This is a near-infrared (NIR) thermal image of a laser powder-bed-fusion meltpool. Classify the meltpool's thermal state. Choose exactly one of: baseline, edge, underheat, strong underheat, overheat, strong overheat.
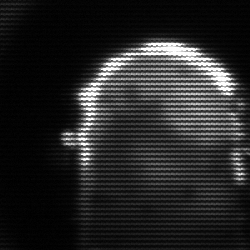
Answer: baseline